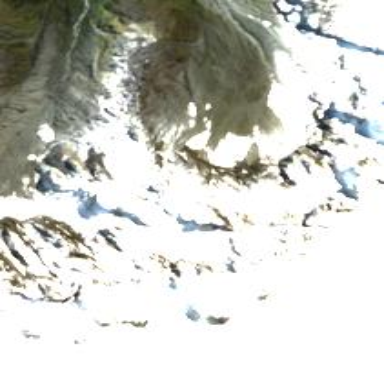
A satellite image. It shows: Majestic glacier in the distance.